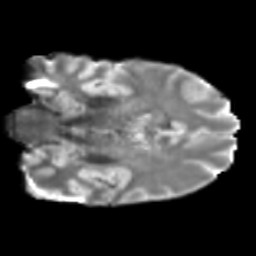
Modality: T2w
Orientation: coronal
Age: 46
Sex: male
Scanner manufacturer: siemens
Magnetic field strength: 3 T
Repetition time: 5 s
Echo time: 0.092 s